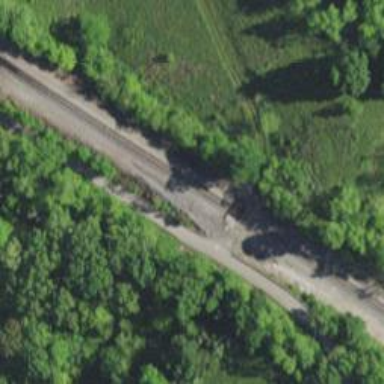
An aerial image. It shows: Railway level crossing.